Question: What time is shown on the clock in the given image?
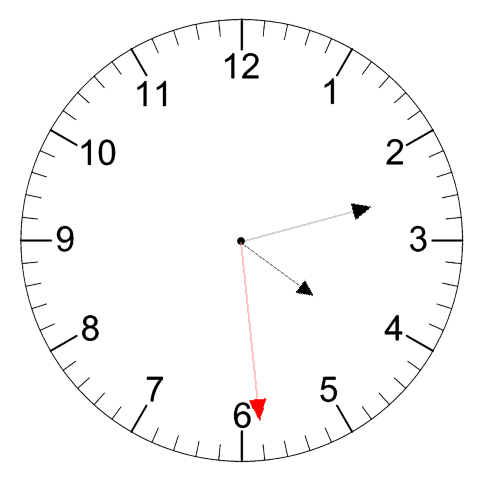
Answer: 04:12:29